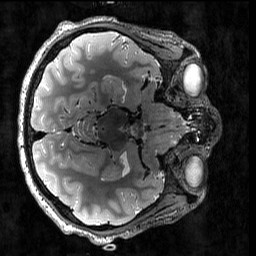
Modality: T2w
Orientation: axial
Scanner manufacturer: siemens
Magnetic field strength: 3 T
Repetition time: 3.2 s
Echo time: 0.565 s